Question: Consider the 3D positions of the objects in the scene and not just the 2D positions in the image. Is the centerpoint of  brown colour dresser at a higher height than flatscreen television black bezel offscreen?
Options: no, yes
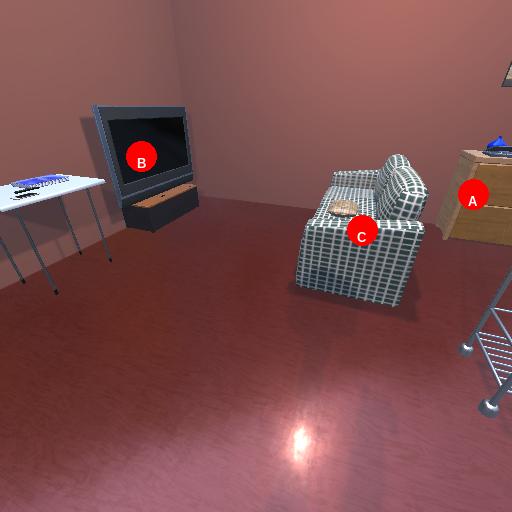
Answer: no